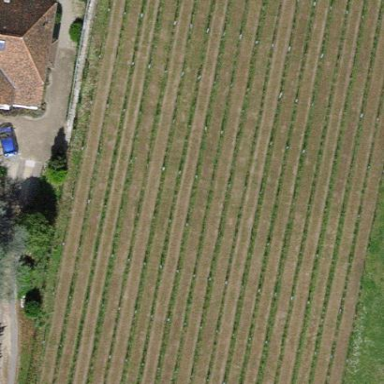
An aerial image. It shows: Vineyard with grape crops.